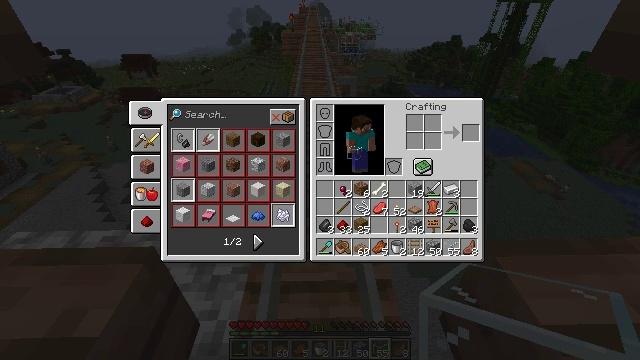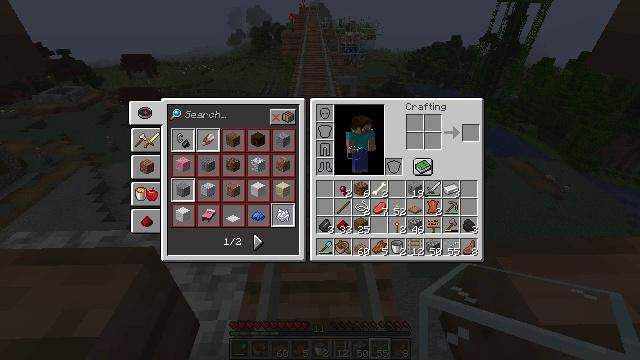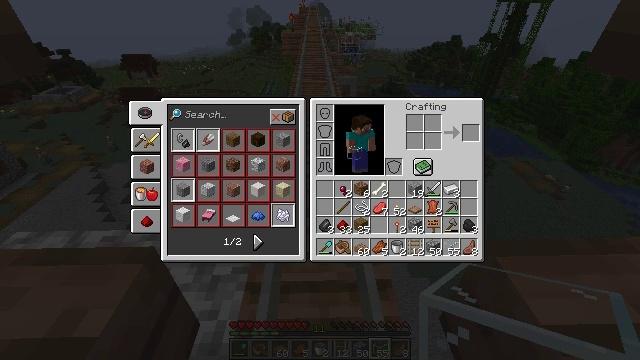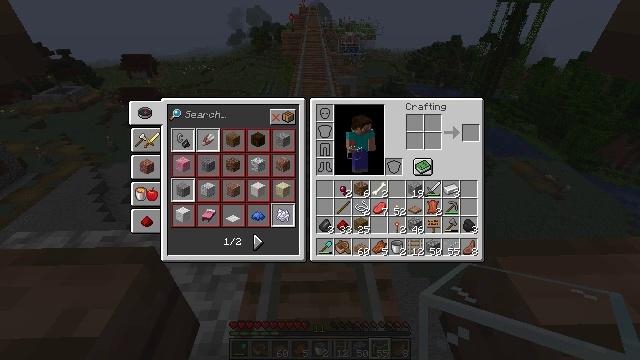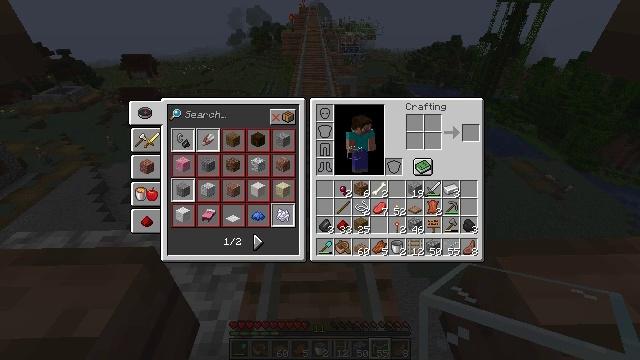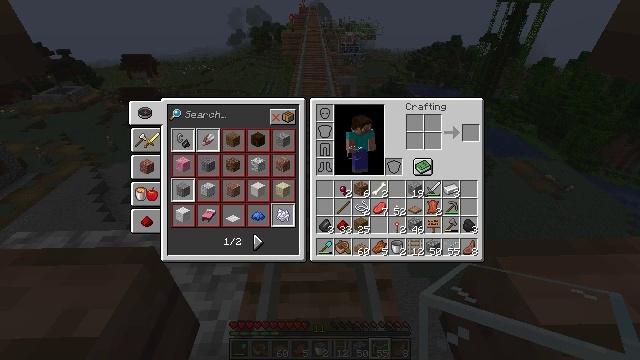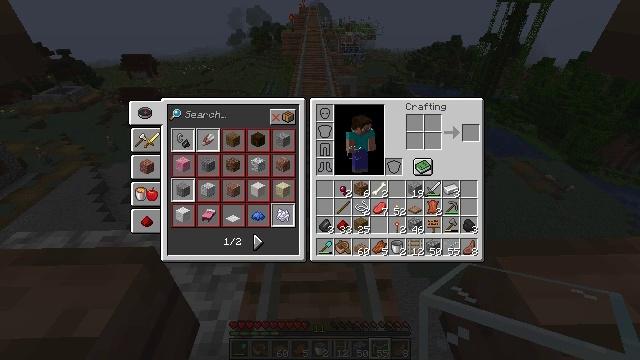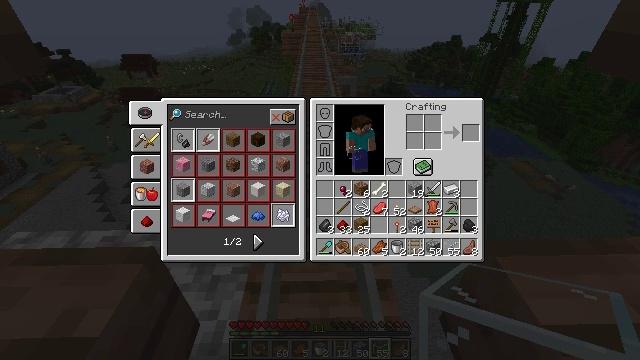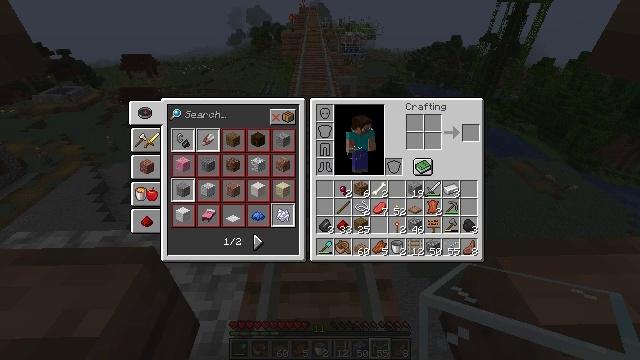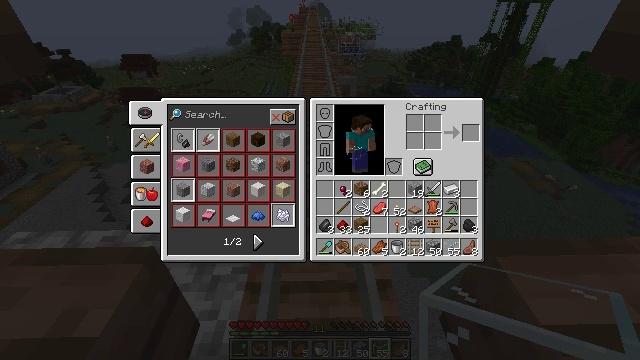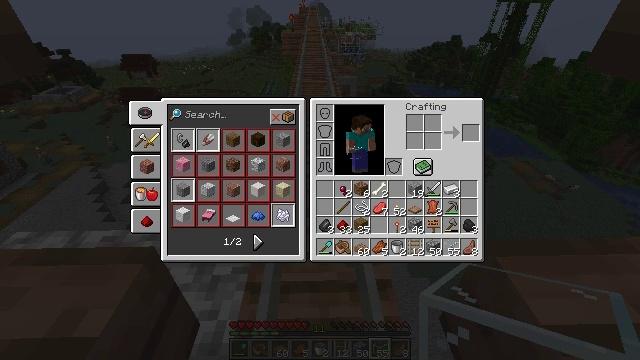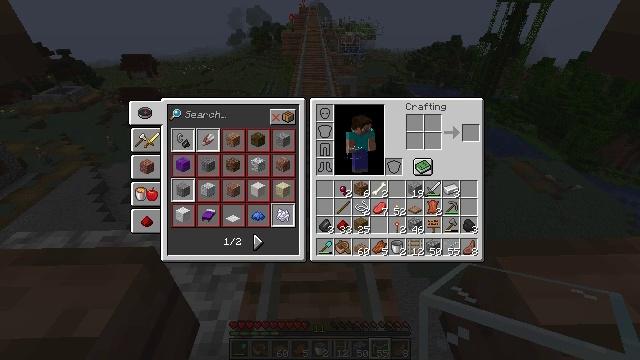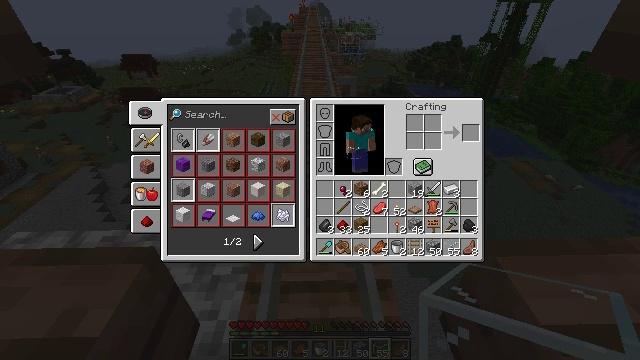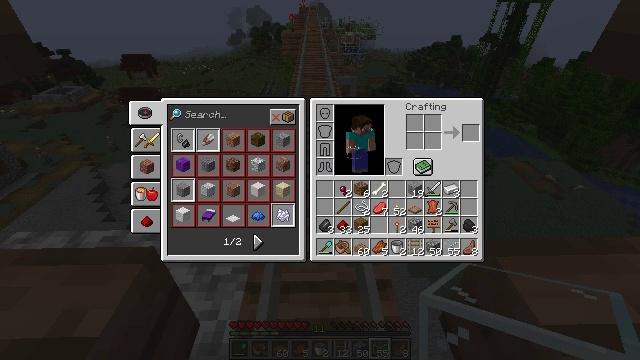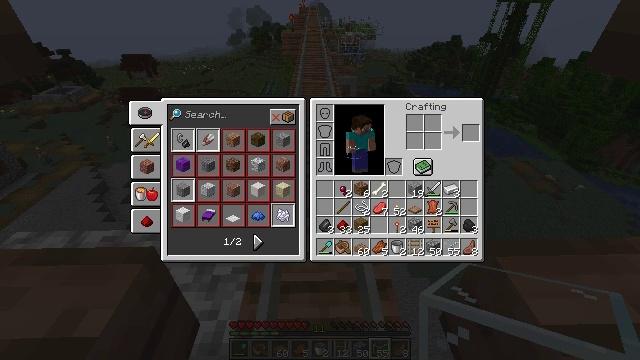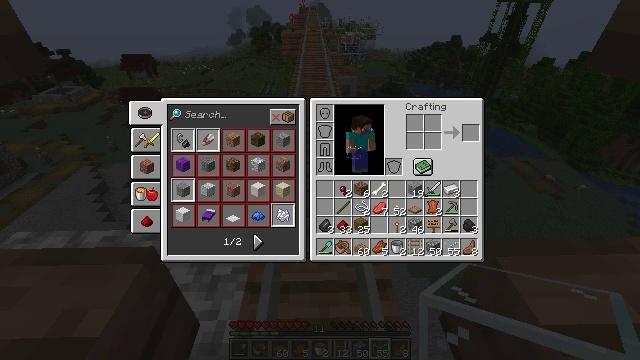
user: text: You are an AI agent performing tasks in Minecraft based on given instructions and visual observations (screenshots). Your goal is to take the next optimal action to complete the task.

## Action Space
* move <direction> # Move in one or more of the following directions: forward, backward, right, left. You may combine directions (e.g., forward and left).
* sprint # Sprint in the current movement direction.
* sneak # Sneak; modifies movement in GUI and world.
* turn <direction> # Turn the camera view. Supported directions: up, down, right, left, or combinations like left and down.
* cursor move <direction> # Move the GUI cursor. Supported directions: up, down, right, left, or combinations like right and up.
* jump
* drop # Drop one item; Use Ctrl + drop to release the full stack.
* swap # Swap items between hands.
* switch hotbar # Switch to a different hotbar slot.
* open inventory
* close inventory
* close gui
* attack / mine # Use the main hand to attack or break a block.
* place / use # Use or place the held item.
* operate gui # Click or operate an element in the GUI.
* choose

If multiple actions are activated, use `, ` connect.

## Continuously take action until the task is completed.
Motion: motion action
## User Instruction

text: Break the glass block.
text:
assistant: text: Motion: no_op
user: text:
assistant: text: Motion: no_op
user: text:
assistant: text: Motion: no_op
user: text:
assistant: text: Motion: no_op
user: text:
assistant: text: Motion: no_op
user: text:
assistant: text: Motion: no_op
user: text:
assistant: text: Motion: no_op
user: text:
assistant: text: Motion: no_op
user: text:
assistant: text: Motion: no_op
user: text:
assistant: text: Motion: no_op
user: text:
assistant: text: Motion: no_op
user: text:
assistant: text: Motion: no_op
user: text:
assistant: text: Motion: no_op
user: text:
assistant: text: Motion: no_op
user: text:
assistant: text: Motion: no_op
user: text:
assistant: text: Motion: no_op
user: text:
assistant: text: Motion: no_op
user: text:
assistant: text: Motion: no_op
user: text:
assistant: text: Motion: no_op
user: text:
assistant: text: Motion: no_op
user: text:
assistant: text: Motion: no_op
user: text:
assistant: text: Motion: no_op
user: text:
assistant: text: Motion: no_op
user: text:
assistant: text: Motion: no_op
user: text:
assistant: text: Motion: no_op
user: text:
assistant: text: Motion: no_op
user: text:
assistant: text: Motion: no_op
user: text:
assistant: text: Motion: no_op
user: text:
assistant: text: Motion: no_op
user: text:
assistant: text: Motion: no_op